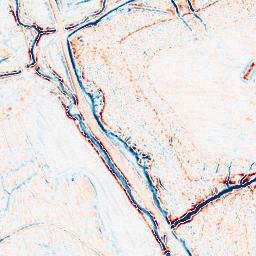
Category: edge_preserving
Decomposition family: bilateral
Decomposition parameters: d: 9
sigma_color: 50
sigma_space: 25
Upsampling method: bspline
Upsampling parameters: scale: 2
Upsampling scale: 2